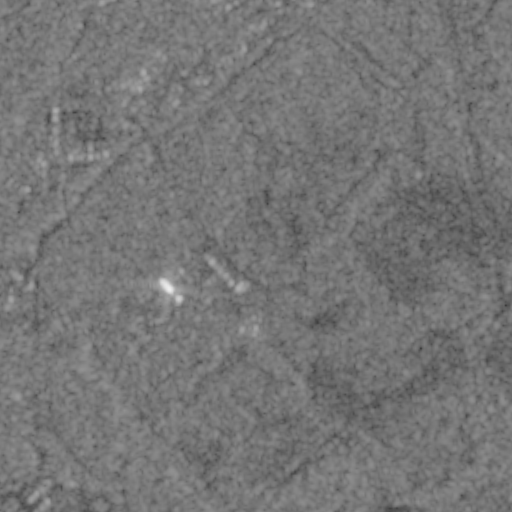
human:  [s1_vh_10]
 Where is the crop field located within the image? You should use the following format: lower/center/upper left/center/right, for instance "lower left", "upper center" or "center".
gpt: The crop field is located in the center right of the image.
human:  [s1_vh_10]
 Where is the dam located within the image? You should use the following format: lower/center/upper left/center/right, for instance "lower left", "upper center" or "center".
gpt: The dam is located in the lower right of the image.
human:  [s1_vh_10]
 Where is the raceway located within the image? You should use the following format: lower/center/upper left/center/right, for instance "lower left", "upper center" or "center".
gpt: The raceway is located in the upper right of the image.
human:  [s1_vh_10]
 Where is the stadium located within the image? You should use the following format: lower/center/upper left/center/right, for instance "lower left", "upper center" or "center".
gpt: The stadium is located in the center of the image.
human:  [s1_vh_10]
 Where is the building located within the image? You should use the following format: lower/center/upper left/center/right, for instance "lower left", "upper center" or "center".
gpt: There is no building in the image.

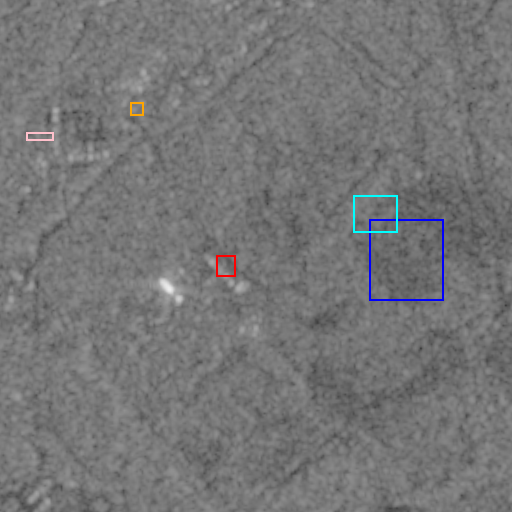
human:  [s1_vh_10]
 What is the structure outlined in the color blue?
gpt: The structure outlined in blue is a crop field.
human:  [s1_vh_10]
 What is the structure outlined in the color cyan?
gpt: The structure outlined in cyan is a landfill.
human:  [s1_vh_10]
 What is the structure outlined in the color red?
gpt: The structure outlined in red is a park.
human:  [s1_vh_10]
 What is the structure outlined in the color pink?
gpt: The structure outlined in pink is a parking lot.
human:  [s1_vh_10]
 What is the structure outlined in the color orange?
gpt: The structure outlined in orange is a power substation.
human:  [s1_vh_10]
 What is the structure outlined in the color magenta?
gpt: There is no magenta outline.